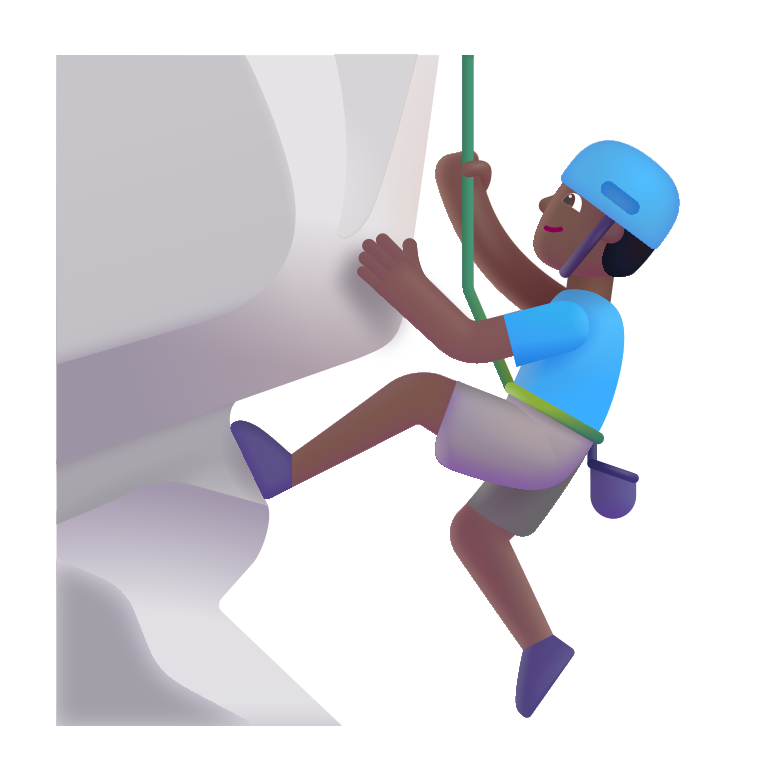
man climbing color  dark